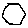
Label: hexagon